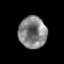
Tissue: prostate
Cell type: T cells
Senescence score: 0.3408
Nuclear area (px): 874
Mean DAPI intensity: 130.442